Question: Could you please help me with issue?
We need properly sorting in View.
We are have with .
Actual result 0 20 30
Expect result 0 ... 90 100

As you can see CRM sorting by ,
but I need sorting by .
How can I fix this issue?
(I can't create another field for mapping(int) or rename current Key
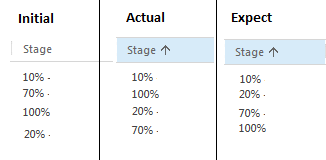
Answer: It seems like you need an OrderOptionRequest to define the necessary ordering for your option set.
Check the following links:
<URL>
<URL>